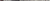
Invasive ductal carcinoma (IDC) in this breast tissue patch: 0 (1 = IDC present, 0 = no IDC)